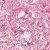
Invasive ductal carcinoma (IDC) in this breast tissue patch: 0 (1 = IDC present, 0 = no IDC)